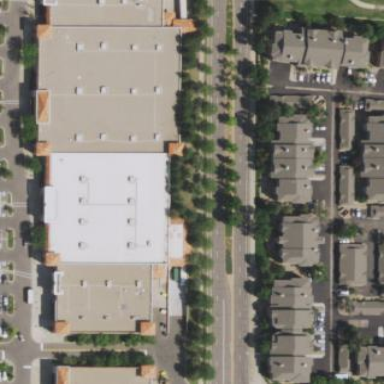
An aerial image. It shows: Retail building.